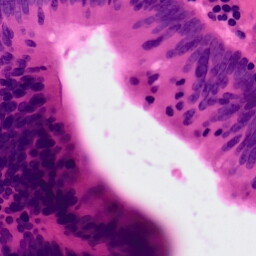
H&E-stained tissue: Colon